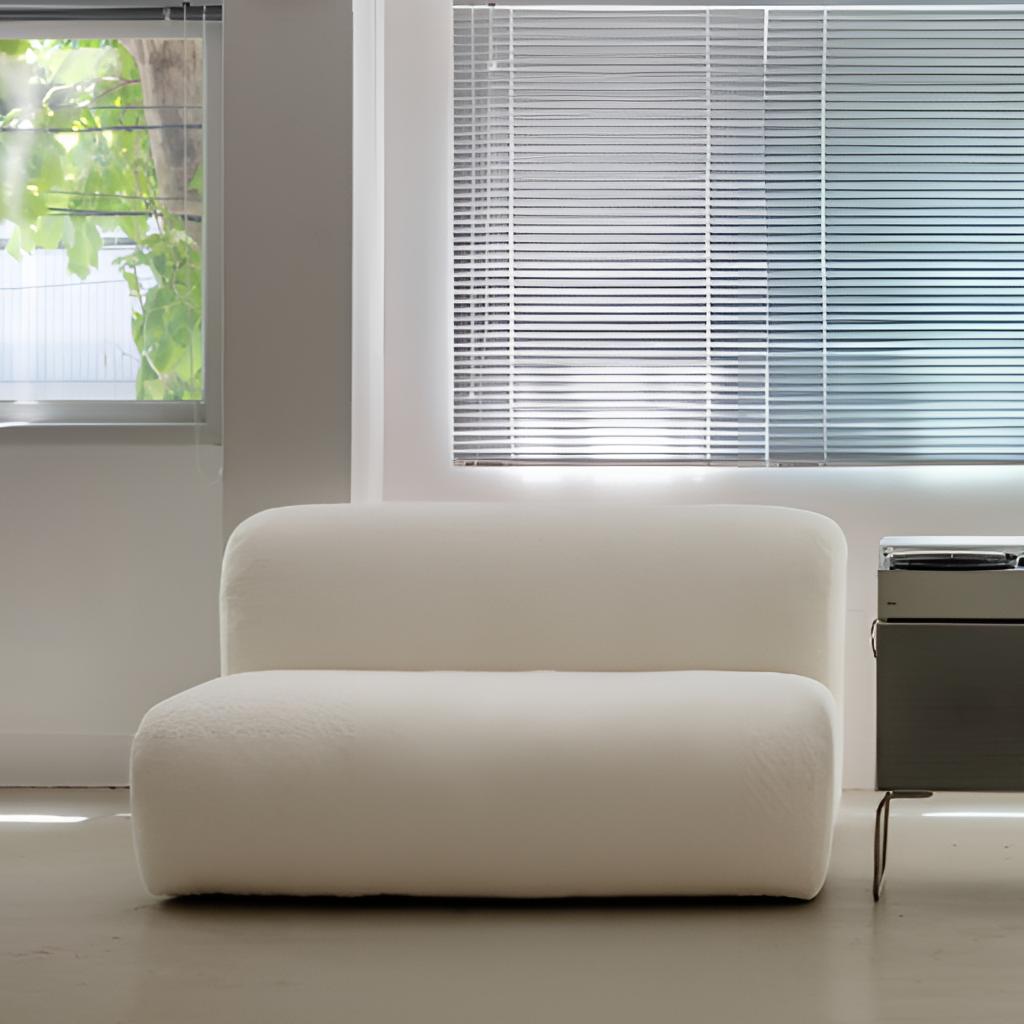
white fabric sofa, living room, minimalist, paint wallpaper, with solid pattern, concrete flooring, with smooth pattern